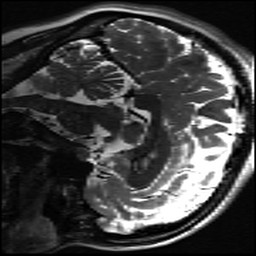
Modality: inplaneT2
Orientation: sagittal